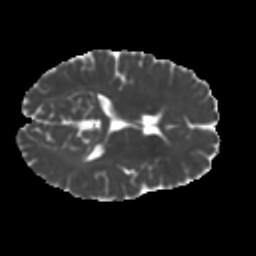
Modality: MD
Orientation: axial
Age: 30
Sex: male
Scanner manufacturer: ge
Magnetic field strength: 3 T
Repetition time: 7.8 s
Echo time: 0.0609 s